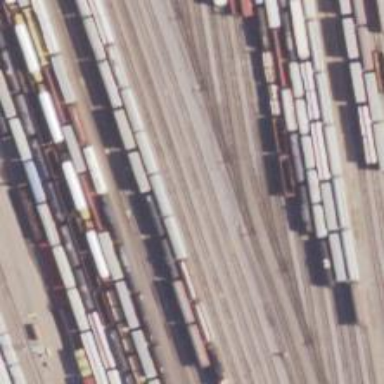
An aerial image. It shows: Railway yard in service.